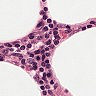
Metastatic tissue present: no